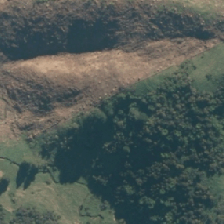
Land cover: grose_broom